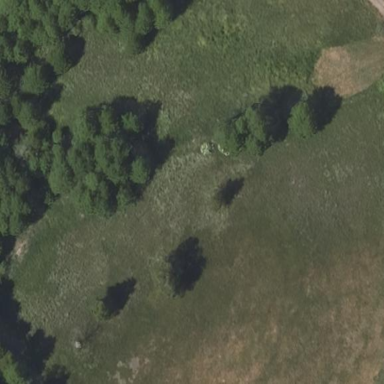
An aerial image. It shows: Picturesque grassland.